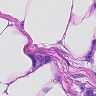
Metastatic tissue present: yes